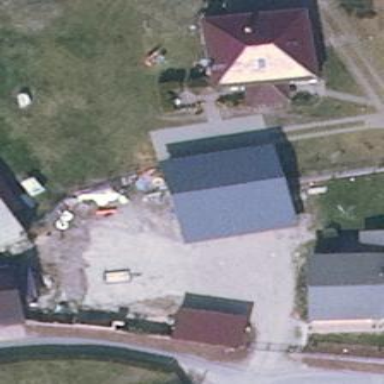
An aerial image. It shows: Carport structure.